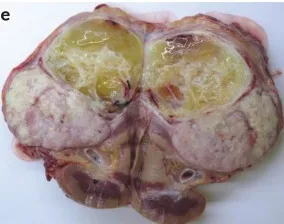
(e): Surgically removed piece from nephrectomy showing renal tumour.
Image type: medical_photograph (other_medical_photograph)